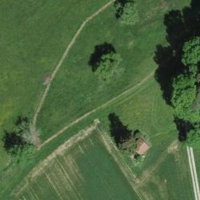
EUNIS habitat code: 52
Species observed at this site:
Campanula patula